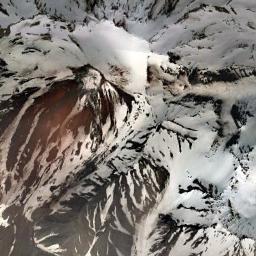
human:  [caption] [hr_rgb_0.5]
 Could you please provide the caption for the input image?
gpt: The snowberg is partly covered with snow and ice .

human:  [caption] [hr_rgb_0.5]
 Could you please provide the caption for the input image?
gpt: The snow berg is consist of bare land and white snow .

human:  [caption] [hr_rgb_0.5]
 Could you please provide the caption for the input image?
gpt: White snow and brown bare ground intersect on the snow mountain .

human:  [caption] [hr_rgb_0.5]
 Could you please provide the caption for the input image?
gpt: There is a lot of snow on the snowberg .

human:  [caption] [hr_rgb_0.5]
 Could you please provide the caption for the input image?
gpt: There are much snow and some bare land on the snowberg .